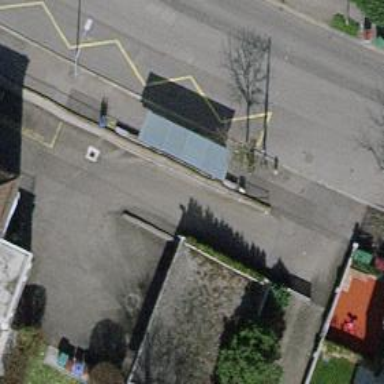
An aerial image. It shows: Bus stop with shelter. It is platform for public transport.